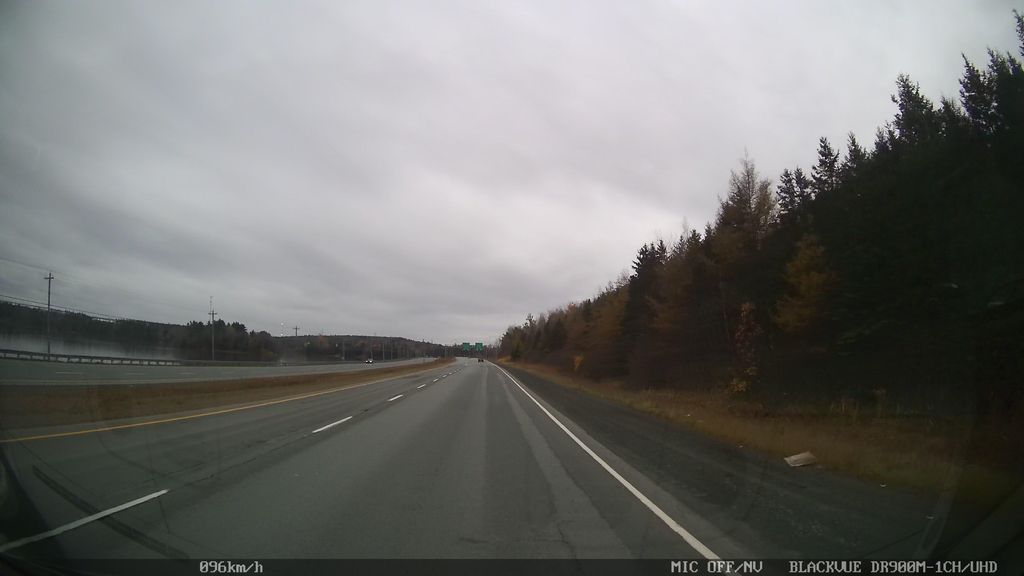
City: halifax